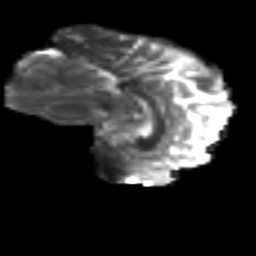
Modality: T2w
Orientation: sagittal
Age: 32
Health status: ill
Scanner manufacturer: philips
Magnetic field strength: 3 T
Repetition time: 9 s
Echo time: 0.127 s